【题型】填空题　【知识点】解析几何　【难度】medium
已知定点$P(6,4)$与定直线$l_1: y=4x$，过$P$点的直线$l$与$l_1$交于第\\
一象限$Q$点，与$x$轴正半轴交于点$M$，求使$\triangle OQM$面积最小的直线方程为\underline{\qquad}.
【解答】
\noindent \textbf{【答案】} $x+y-10=0$

\vspace{0.5em}
\noindent \textbf{【分析】} 分斜率存在与不存在两种情况，分别求出$Q,M$坐标，从而表示出$\triangle OQM$的面积，进而可求出$\triangle OQM$\\
的面积的最小值，得出结果.

\vspace{0.5em}
\noindent \textbf{【详解】} 当直线$l$斜率不存在时，直线$l$的方程为$x=6$，由$\begin{cases} x=6 \\ y=4x \end{cases}$，得到$x=6,y=24$，\\
即$Q(6,24)$，又易知$M(6,0)$，所以$\triangle OQM$的面积为$S=\dfrac{1}{2}\times 6\times 24=72$，

\vspace{0.5em}
\noindent （2）当直线$l$斜率存在时，不妨设直线$l$为$y-4=k(x-6)$，\\
令$y=0$，得到$x=6-\dfrac{4}{k}$，\\
又由$\begin{cases} y=4x \\ y-4=k(x-6) \end{cases}$，消$x$得到$y=\dfrac{24k-16}{k-4}$，\\
由题知$\begin{cases} 6-\dfrac{4}{k}>0 \\ \dfrac{24k-16}{k-4}>0 \end{cases}$，得到$k<0$，\\
此时，$\triangle OQM$的面积为$S=\dfrac{1}{2}\times\left(6-\dfrac{4}{k}\right)\times\left(\dfrac{24k-16}{k-4}\right)=\dfrac{8(3k-2)^2}{k^2-4k}$，\\
令$3k-2=t$，得到$k=\dfrac{t+2}{3}$，\\
则$S=\dfrac{8(3k-2)^2}{k^2-4k}=\dfrac{8t^2}{\dfrac{(t+2)^2}{9}-\dfrac{4(t+2)}{3}}=\dfrac{72t^2}{t^2-8t-20}=\dfrac{72}{1-\dfrac{8}{t}-\dfrac{20}{t^2}}$，\\
又因为$1-\dfrac{8}{t}-\dfrac{20}{t^2}=-20\left(\dfrac{1}{t}+\dfrac{1}{5}\right)^2+\dfrac{9}{5}$，又由$k=\dfrac{t+2}{3}<0$，得到$t<-2$，故$-\dfrac{1}{2}<\dfrac{1}{t}<0$，\\
所以$0<-20\left(\dfrac{1}{t}+\dfrac{1}{5}\right)^2+\dfrac{9}{5}\leq\dfrac{9}{5}$，故$S=\dfrac{72}{1-\dfrac{8}{t}-\dfrac{20}{t^2}}\geq\dfrac{72}{\dfrac{9}{5}}=40$，此时$t=-5,k=-1$，\\
因为$40<72$，所以使$\triangle OQM$面积最小的直线方程为$y-4=-(x-6)$，即$x+y-10=0$,\\
故答案为：$x+y-10=0$.

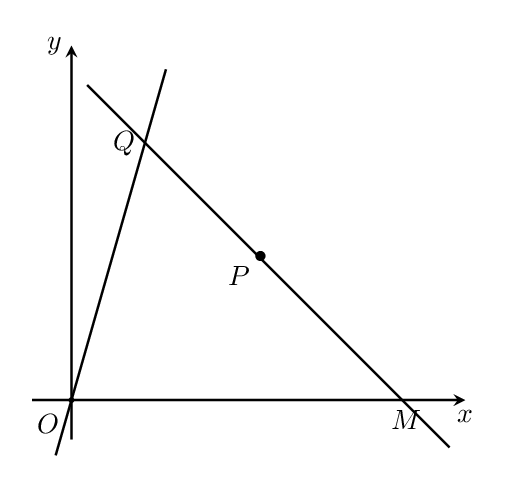